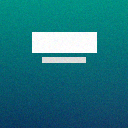
Screen state: on